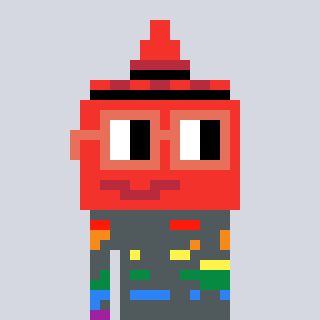
a pixel art character with square orange glasses, a ketchup-shaped head and a purple-colored body on a cool background